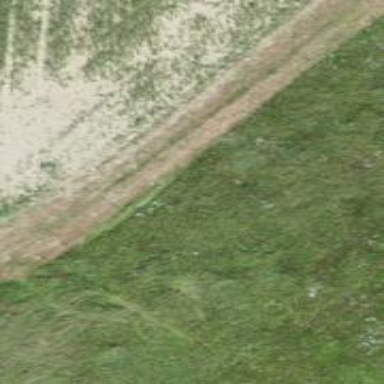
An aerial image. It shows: Path covered in grass.